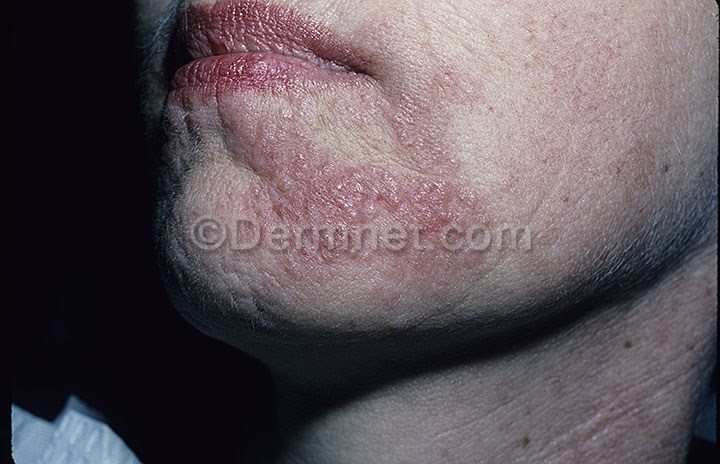
Disease: Acne and Rosacea Photos